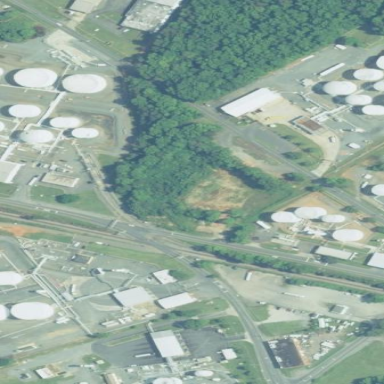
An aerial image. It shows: Industrial area designated as petroleum terminal.